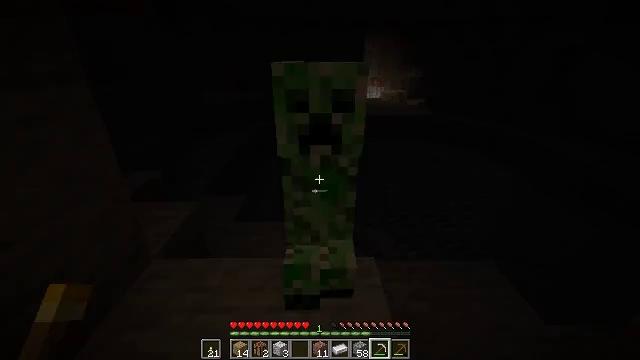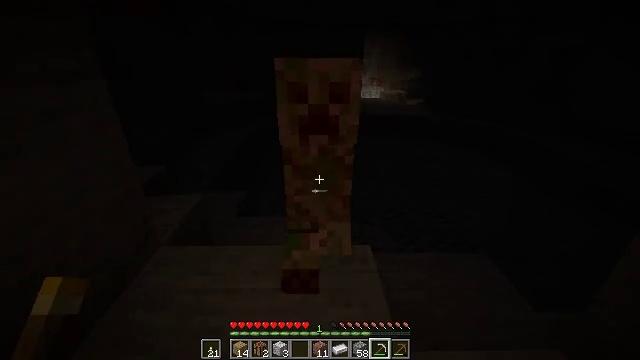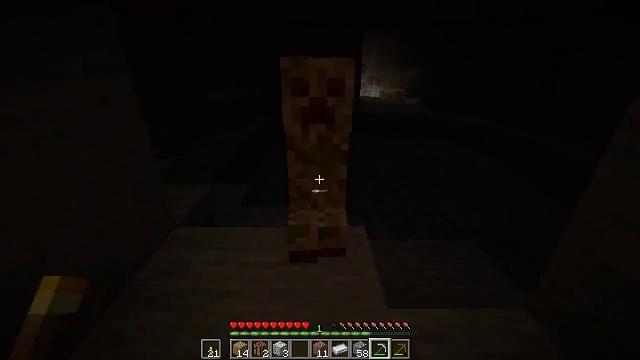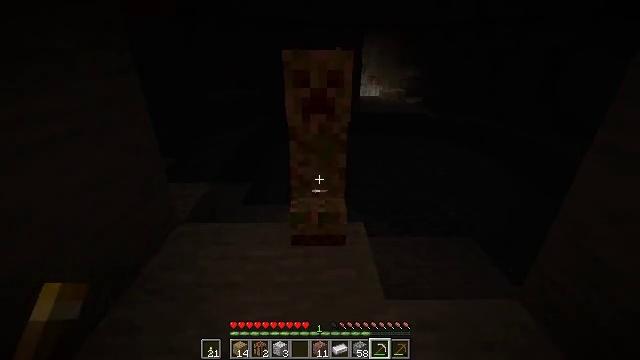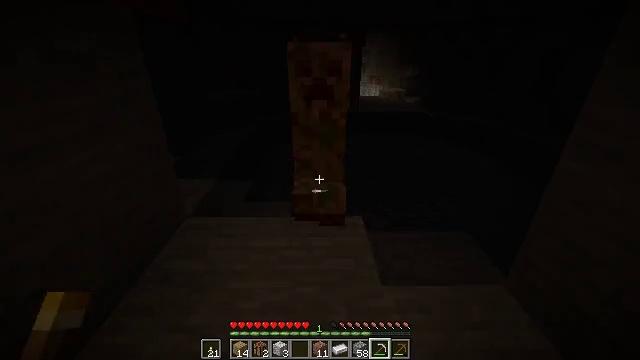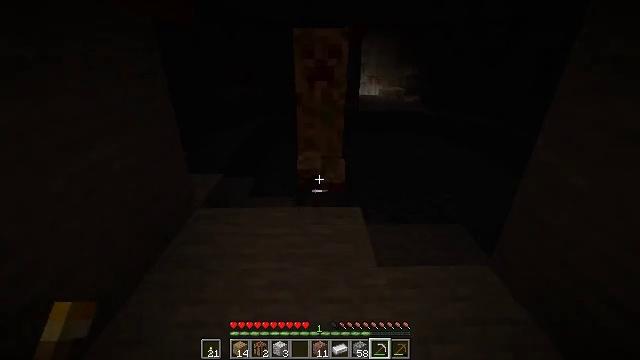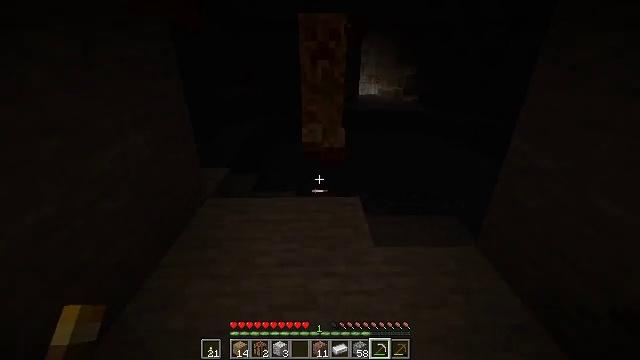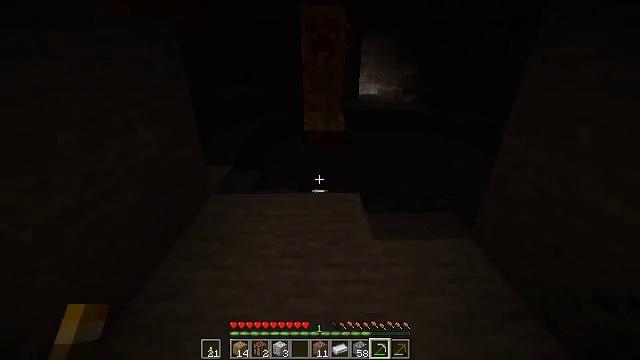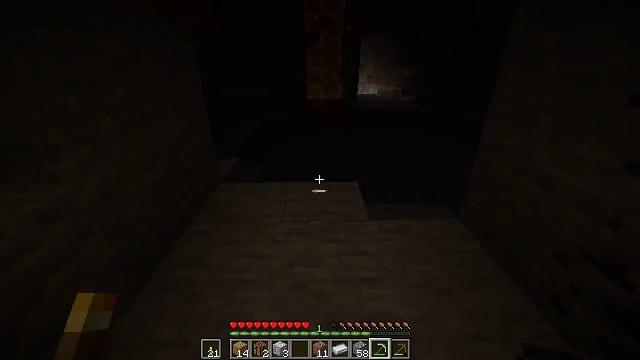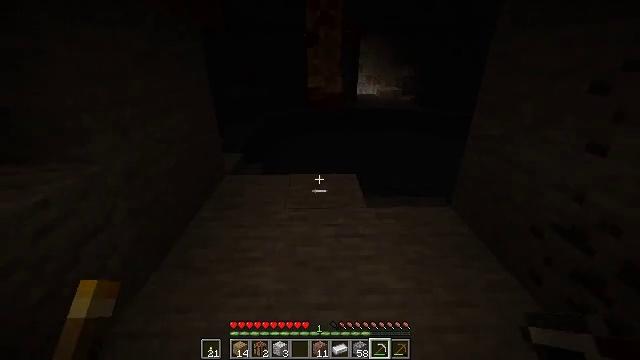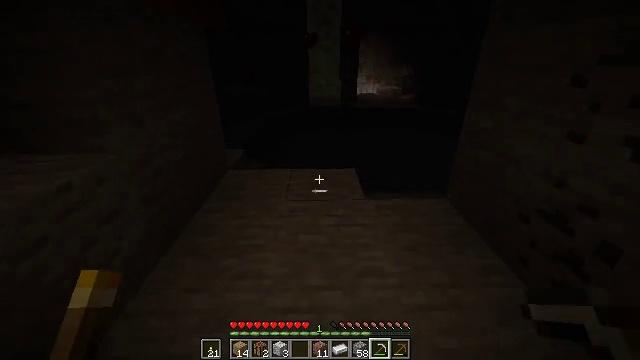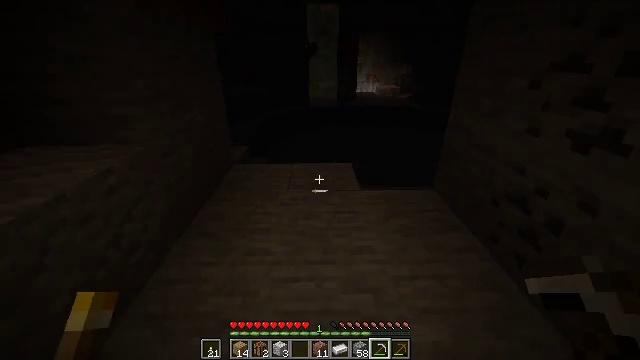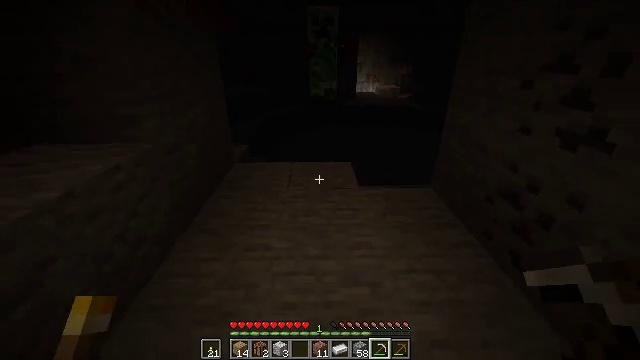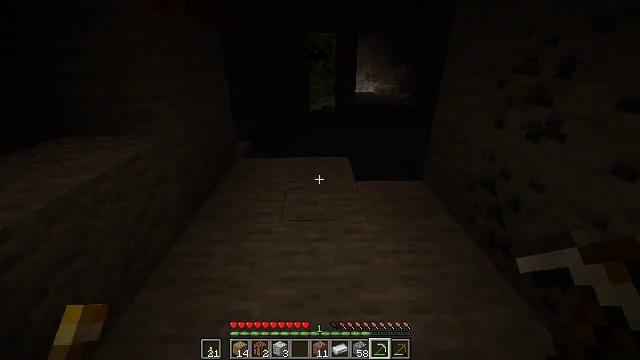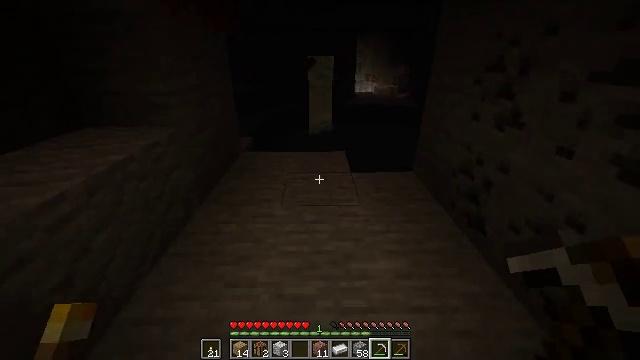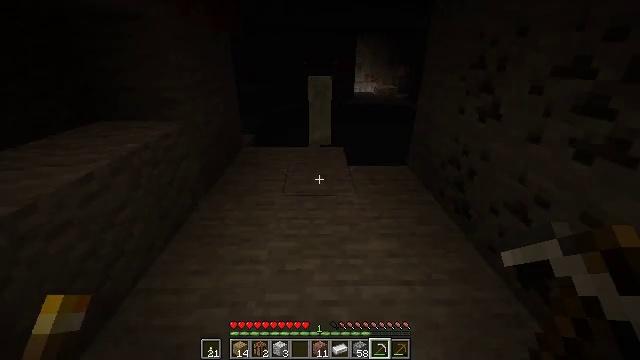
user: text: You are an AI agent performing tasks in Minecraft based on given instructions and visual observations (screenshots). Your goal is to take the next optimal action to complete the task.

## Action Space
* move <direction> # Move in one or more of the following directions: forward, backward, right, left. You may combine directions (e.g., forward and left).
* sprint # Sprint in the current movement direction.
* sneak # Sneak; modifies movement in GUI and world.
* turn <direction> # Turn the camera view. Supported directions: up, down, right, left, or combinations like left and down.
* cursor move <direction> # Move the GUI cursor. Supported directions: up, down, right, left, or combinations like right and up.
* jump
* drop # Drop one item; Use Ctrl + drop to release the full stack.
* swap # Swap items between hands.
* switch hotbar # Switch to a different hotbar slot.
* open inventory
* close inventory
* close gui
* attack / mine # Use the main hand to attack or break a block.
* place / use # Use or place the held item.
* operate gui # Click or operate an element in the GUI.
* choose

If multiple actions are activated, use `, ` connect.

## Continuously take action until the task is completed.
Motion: motion action
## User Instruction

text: Kill a creeper.
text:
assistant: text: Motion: move back
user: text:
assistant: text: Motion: move back
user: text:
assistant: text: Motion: move back
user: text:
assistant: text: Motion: move back
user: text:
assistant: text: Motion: move back
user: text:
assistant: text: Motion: move back
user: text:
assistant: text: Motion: move back
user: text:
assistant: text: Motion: move back
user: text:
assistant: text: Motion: move back
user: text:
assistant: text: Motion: move back
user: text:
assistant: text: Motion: move back
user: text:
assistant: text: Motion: move back
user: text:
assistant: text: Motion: move back
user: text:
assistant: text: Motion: move back
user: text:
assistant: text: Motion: move back
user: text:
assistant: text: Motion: move back
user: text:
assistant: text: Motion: move back
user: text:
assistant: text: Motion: move back
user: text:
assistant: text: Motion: move back
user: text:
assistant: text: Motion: move back
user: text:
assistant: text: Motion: move back
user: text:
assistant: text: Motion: no_op
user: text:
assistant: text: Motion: no_op
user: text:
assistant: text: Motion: no_op
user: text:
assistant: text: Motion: no_op
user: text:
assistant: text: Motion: move forward
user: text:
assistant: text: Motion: move forward
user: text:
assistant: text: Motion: move forward
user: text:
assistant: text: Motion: move forward
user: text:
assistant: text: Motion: move forward